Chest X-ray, PA view. Patient: 63 years old, sex F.
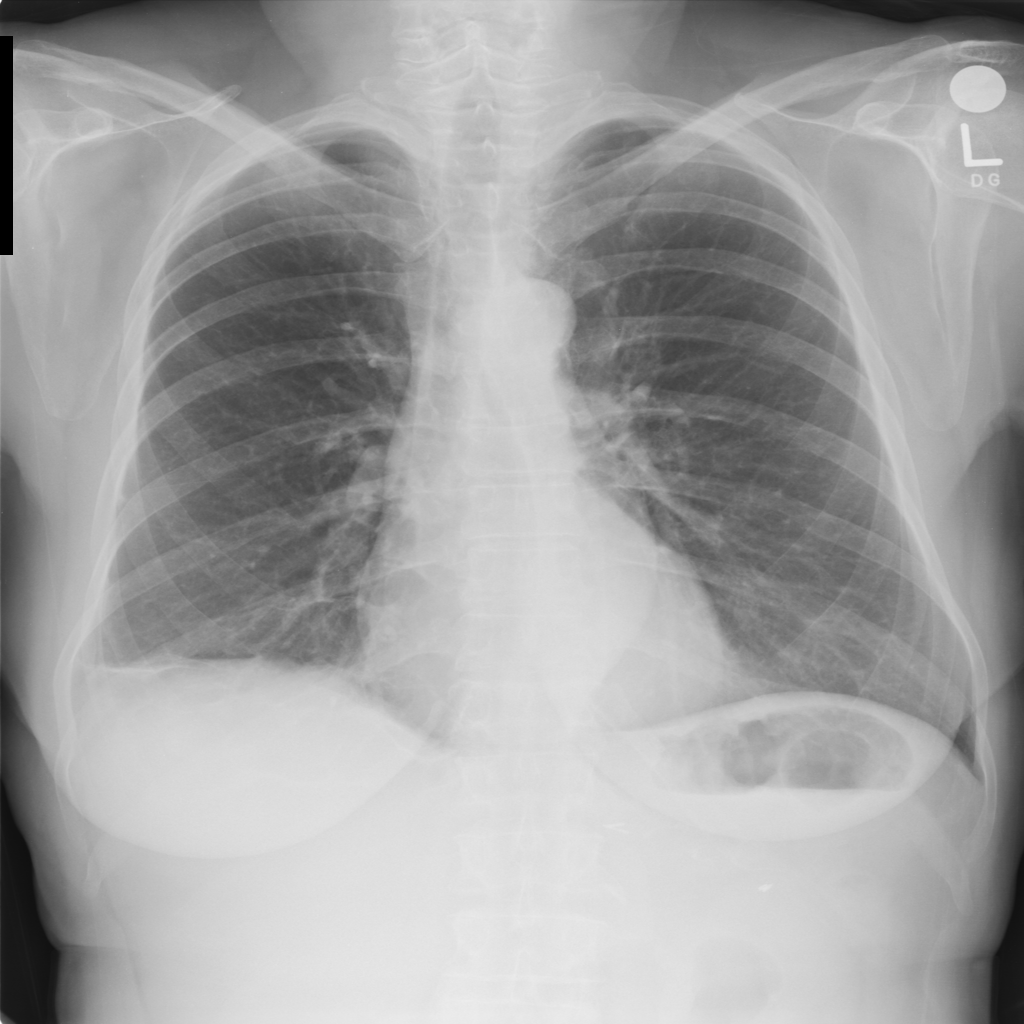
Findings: Atelectasis